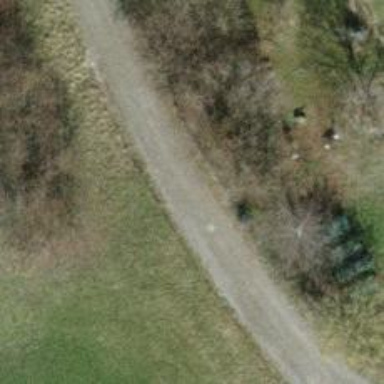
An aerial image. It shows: Track road with grade 1 pebblestone surface.